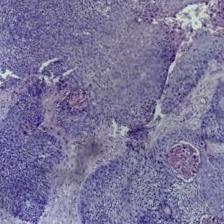
Diagnosis: OSCC